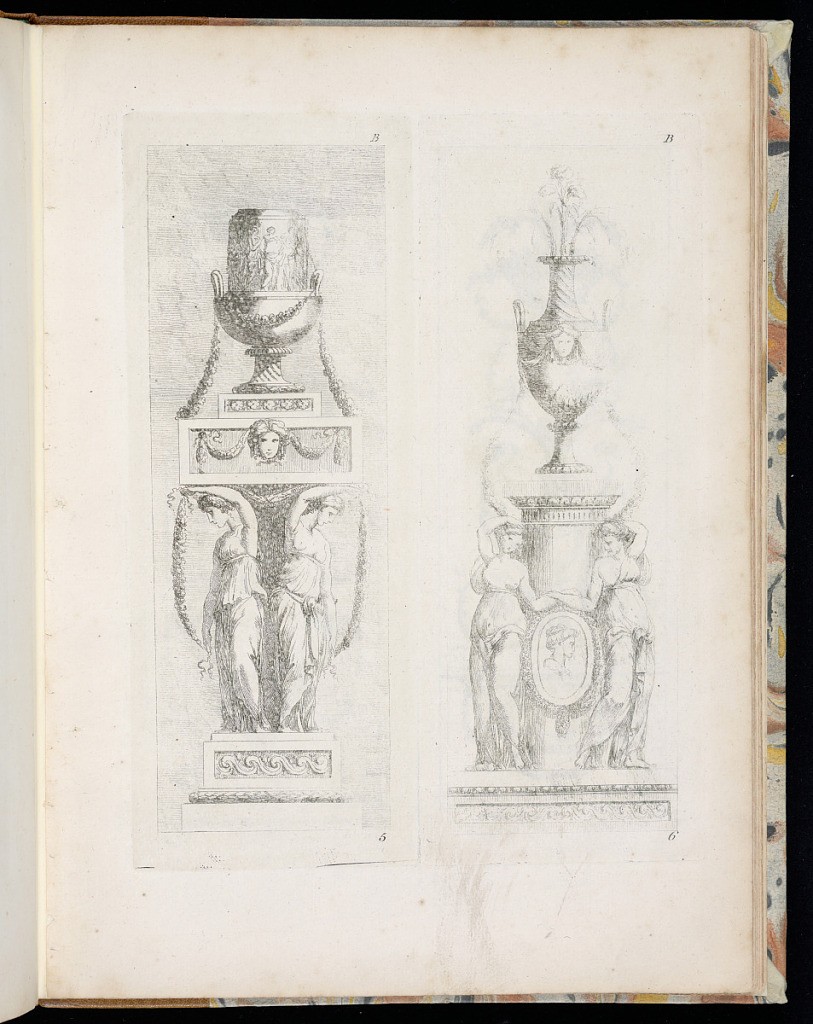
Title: Two Arabesque Panel Designs
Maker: Juste-François Boucher, French, 1736 – 1782
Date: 1768–75
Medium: Etching on paper
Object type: Print
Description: Two vertical arabesque panel designs printed on two separate plates featuring vases on plinths, with festoons of leaves and flowers, mascarons (masks), female figures, wave, egg, and laurel leaf repeat pattern moldings, fluting, and gadrooning. The plates are numbered.